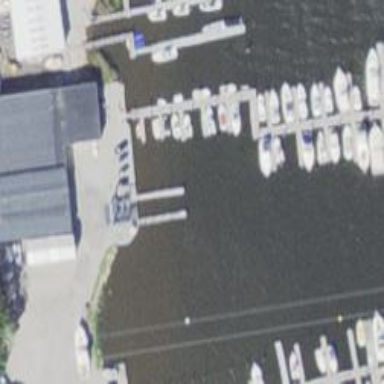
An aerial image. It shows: Slipway on leisure land.